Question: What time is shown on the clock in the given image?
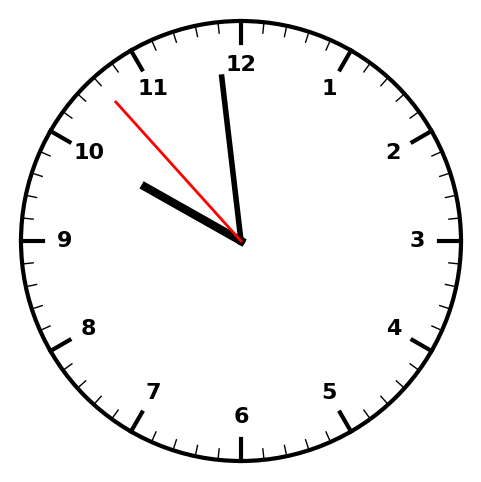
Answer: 09:58:53